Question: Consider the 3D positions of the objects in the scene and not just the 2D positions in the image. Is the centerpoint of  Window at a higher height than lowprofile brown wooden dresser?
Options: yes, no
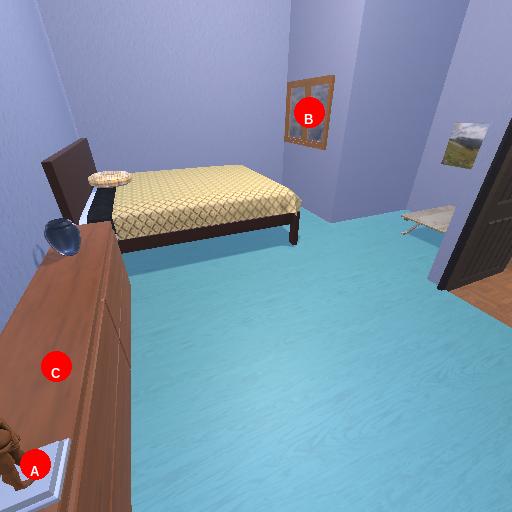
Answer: yes